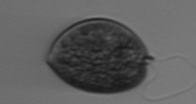
Label: Prorocentrum